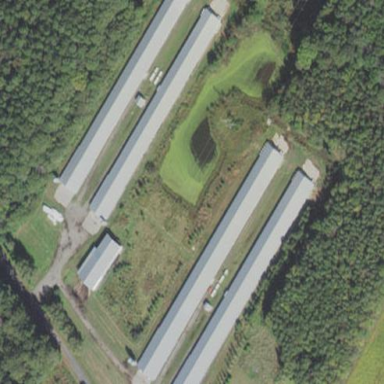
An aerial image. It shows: Farm auxiliary building.